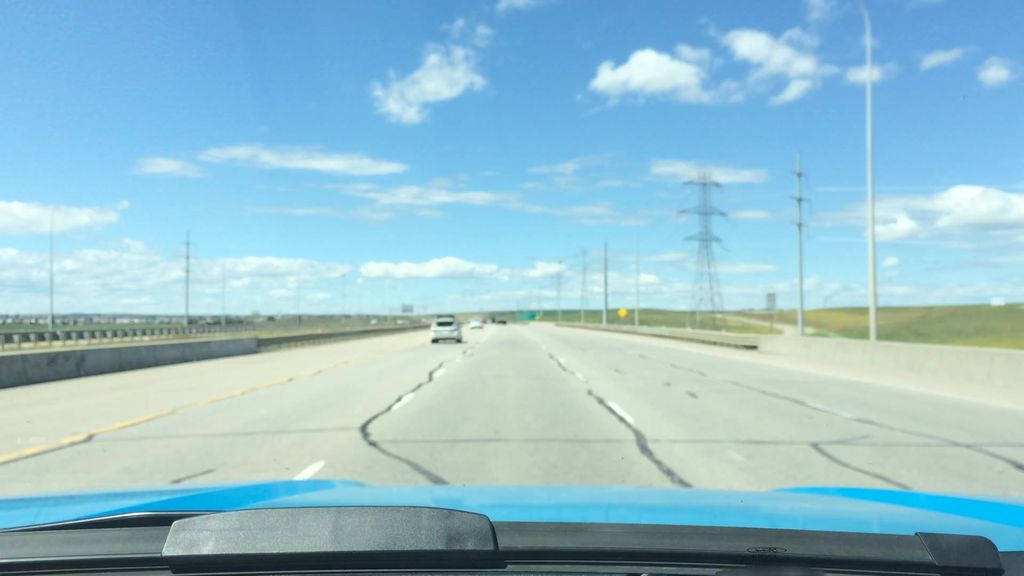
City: calgary